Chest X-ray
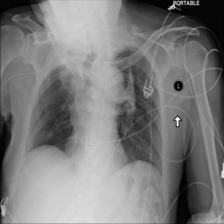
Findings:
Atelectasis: negative
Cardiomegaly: negative
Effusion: negative
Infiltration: negative
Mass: negative
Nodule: negative
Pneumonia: negative
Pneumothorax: negative
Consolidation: negative
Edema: negative
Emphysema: negative
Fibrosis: negative
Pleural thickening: negative
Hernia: negative